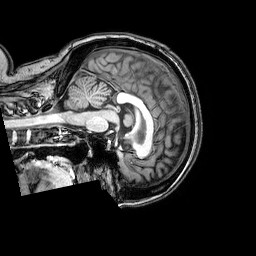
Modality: T1w
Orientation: sagittal
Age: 44
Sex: female
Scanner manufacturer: philips
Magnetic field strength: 3 T
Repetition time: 0.008113 s
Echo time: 0.003709 s